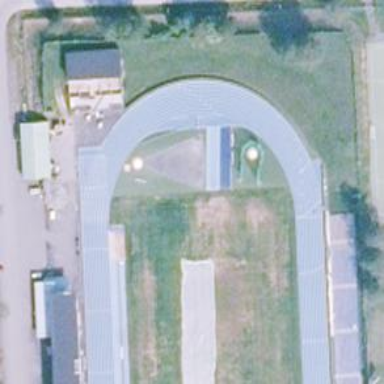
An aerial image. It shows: Athletics sports centre for leisure activities.